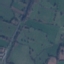
Land use / land cover class: Pasture